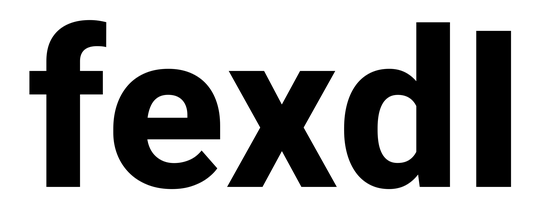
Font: Roboto_ExtraBold